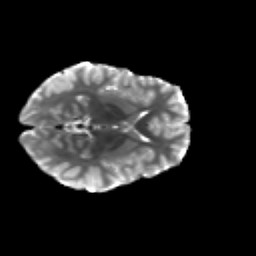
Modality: T2w
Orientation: axial
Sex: male
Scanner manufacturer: siemens
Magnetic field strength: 3 T
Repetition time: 5 s
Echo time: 0.071 s